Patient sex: F
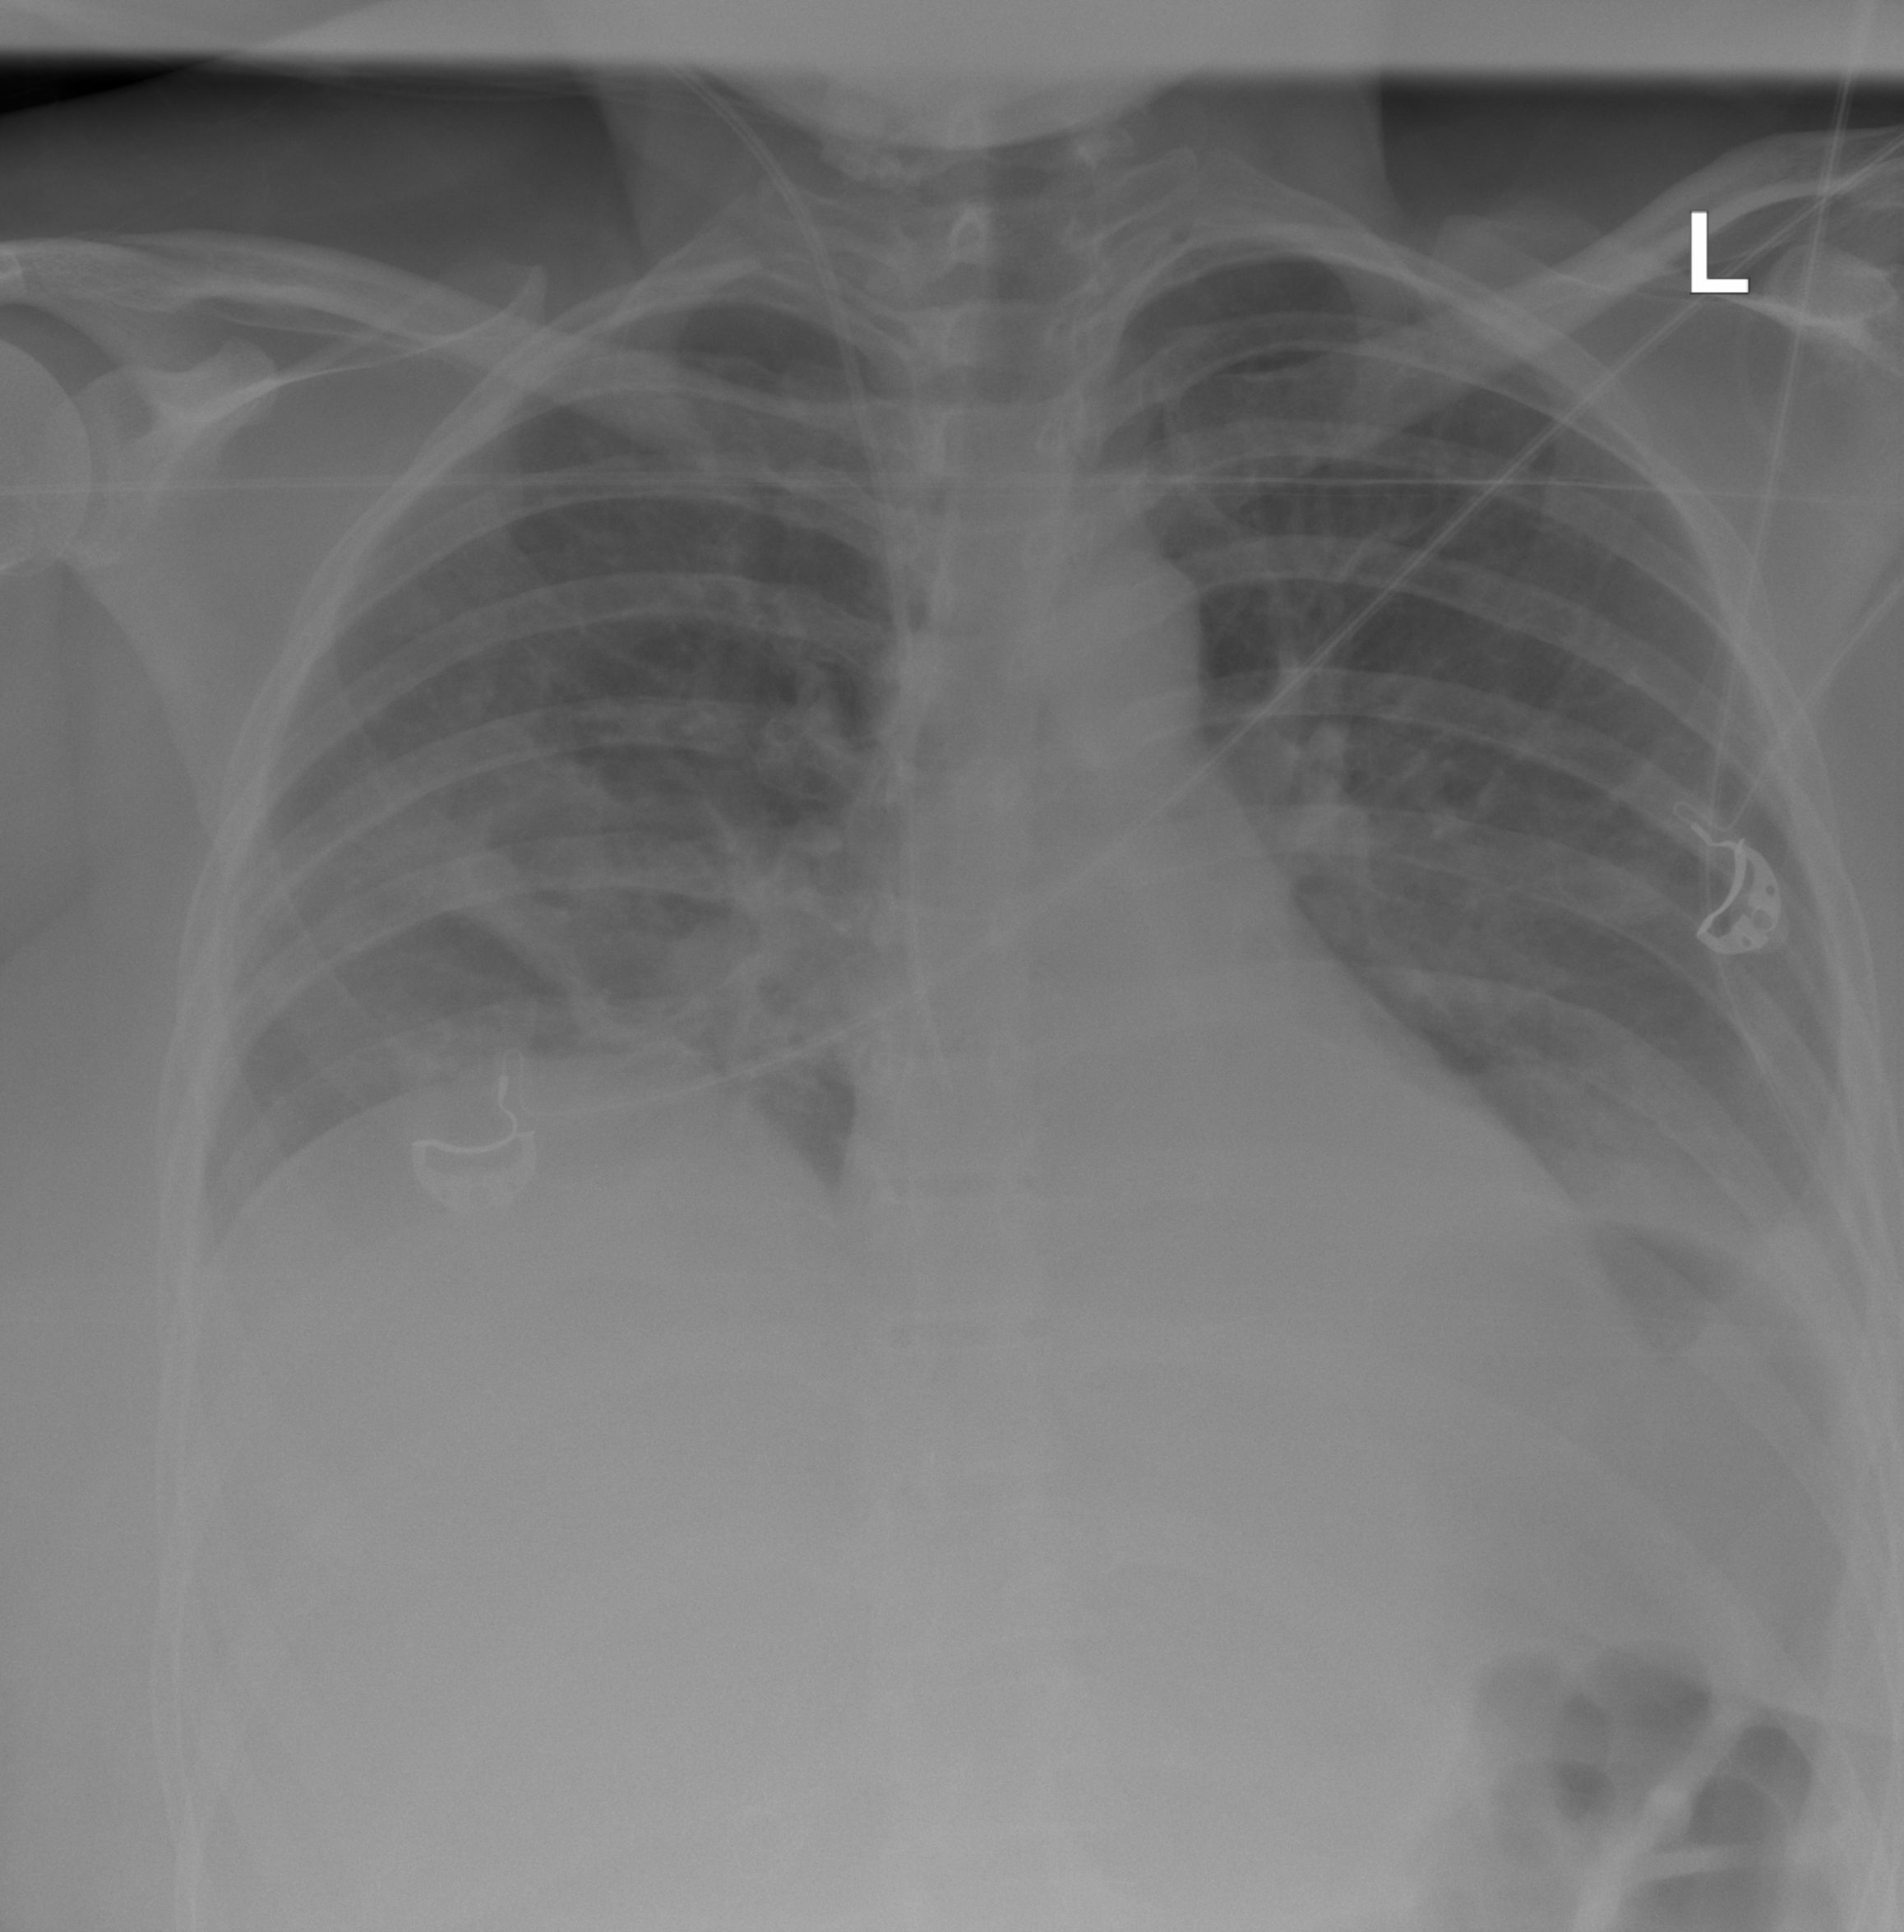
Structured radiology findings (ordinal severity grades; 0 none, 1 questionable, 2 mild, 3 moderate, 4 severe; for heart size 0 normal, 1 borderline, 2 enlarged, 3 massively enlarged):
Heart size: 0
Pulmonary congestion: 2
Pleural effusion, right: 2
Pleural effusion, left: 2
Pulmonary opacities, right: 0
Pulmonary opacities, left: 0
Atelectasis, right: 2
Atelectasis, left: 2